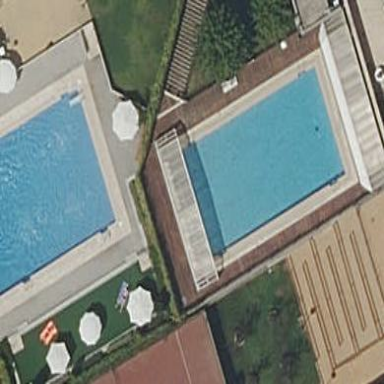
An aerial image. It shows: Swimming pool located in leisure land.